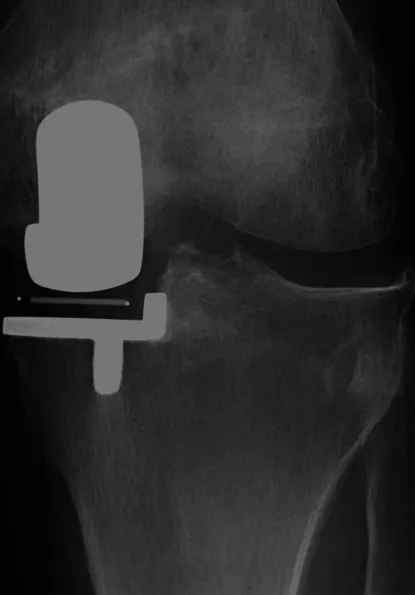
Radiography at two years postoperatively.
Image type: radiology (x_ray)